Question: Recently I started using MySQL Workbench to design my data structures with an UML diagram. However, there is one thing I could figure out.
It seems that if I delete a table from the EER-diagram view, the table persists in the catalog view (as illustrated by the screenshot below). I could find a way to delete from the catalog view and it still list in the foreign key table reference selection screen.
This is very confusing. How can I effectively remove the table (not only from the view but from the whole project?

Notice, the two question tables one of which I deleted in the view and redesigned.
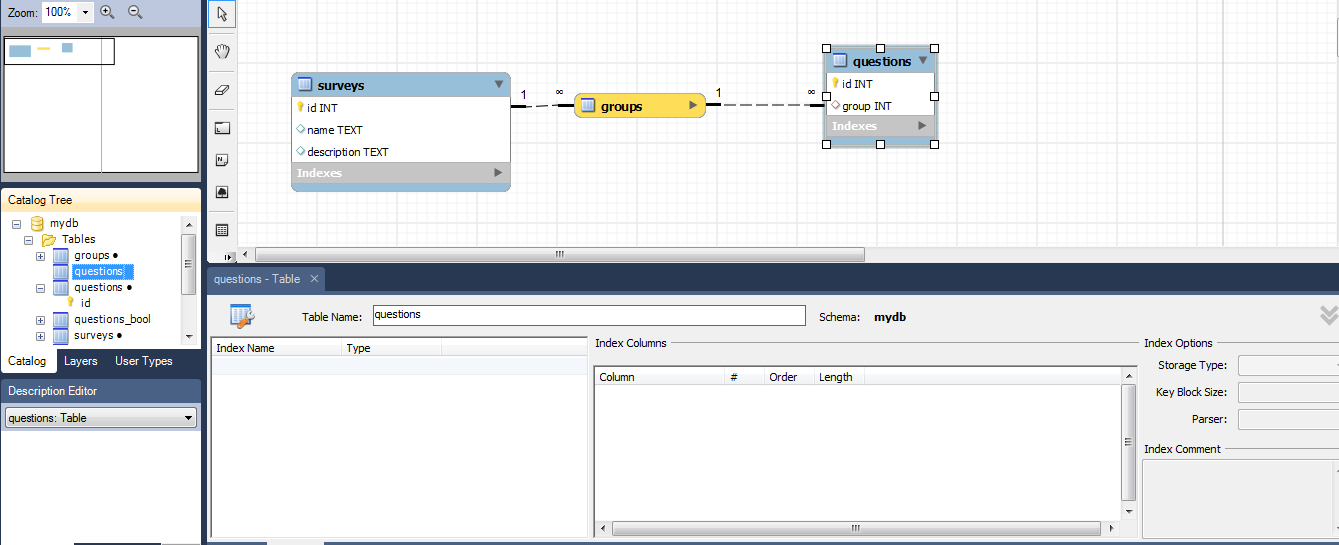
Answer: Just had this problem before.
+ / on the keyboard will in the designer.
To completely delete the table and figure, instead try: 'Right-click > Delete 'table''.